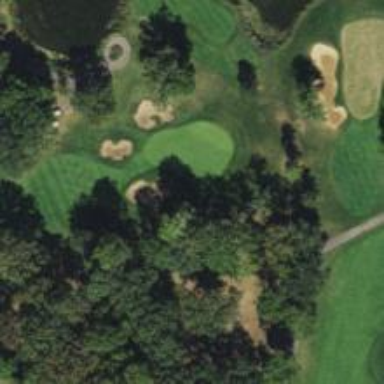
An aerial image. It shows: View of golf hole.